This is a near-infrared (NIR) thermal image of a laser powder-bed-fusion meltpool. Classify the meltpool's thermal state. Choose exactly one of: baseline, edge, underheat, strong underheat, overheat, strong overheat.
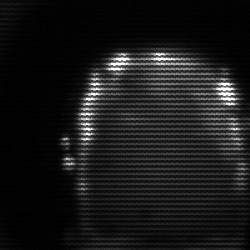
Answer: baseline